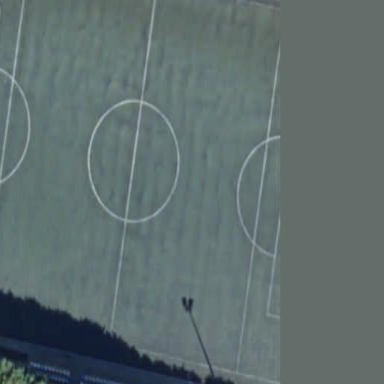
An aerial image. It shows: Soccer pitch for outdoor sports and leisure activities.